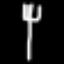
Label: fork